Field crop: maize
Growth stage: 2
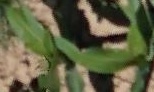
Species: maize